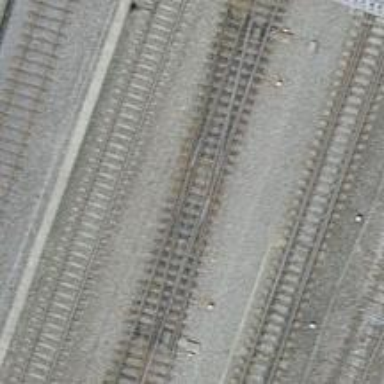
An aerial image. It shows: Railway switch.